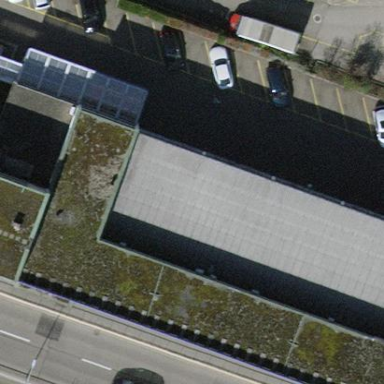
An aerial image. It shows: Building housing car repair shop.